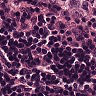
Metastatic tissue present: yes